Question: I have these two tables in my database and am using the entity framework for this sample

I have a following IRepository interface defined
'''
public interface IRepository<T> where T:class
{
void Add(T entity);
void Update(T entity);
void Delete(T entity);
IQueryable<T> GetAll();
T Find(int id);
}
public class LINQRepository<T> : IRepository<T> where T: class
{
protected DbSet DbSet;
public LINQRepository(DbContext context)
{
DbSet = context.Set<T>();
}
void IRepository<T>.Add(T entity)
{
DbSet.Add(entity);
}
void IRepository<T>.Update(T entity)
{
DbSet.Attach(entity);
}
void IRepository<T>.Delete(T entity)
{
DbSet.Remove(entity);
}
IQueryable<T> IRepository<T>.GetAll()
{
return DbSet as IQueryable<T>;
}
T IRepository<T>.Find(int id)
{
return DbSet.Find(id) as T;
}
}
'''
In my code, I am instantiating a QuestionsRepository and I would also like to get all the related answers to the list of questions that are returned. I wanted to know what is a good way to get this done? Do I create another function in the interface like 'GetAllWithChild(String ChildName)'? I am supposing there is a better way to go about this.
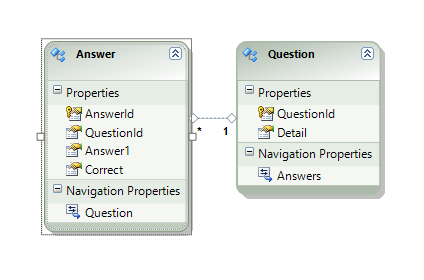
Answer: in getAll method you have to return DbSet and on calling that method .you have to use Include (extenstion method). due to advantage of deferred execution your query will fired once and you will get whatever you want..
you have to use something like this
'''
new QuestionsRepository().GetAll().Include("Answers").ToList();
'''
or
'''
new QuestionsRepository().GetAll().Include(x => x.Answers).ToList();
'''